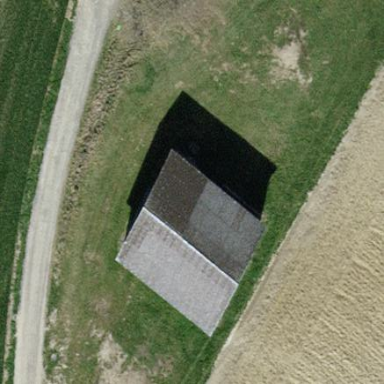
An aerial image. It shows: Barn.